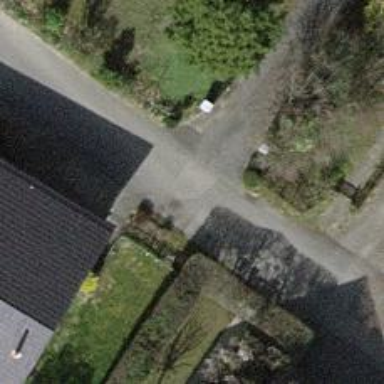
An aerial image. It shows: Alleyway designated as service road.